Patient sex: M
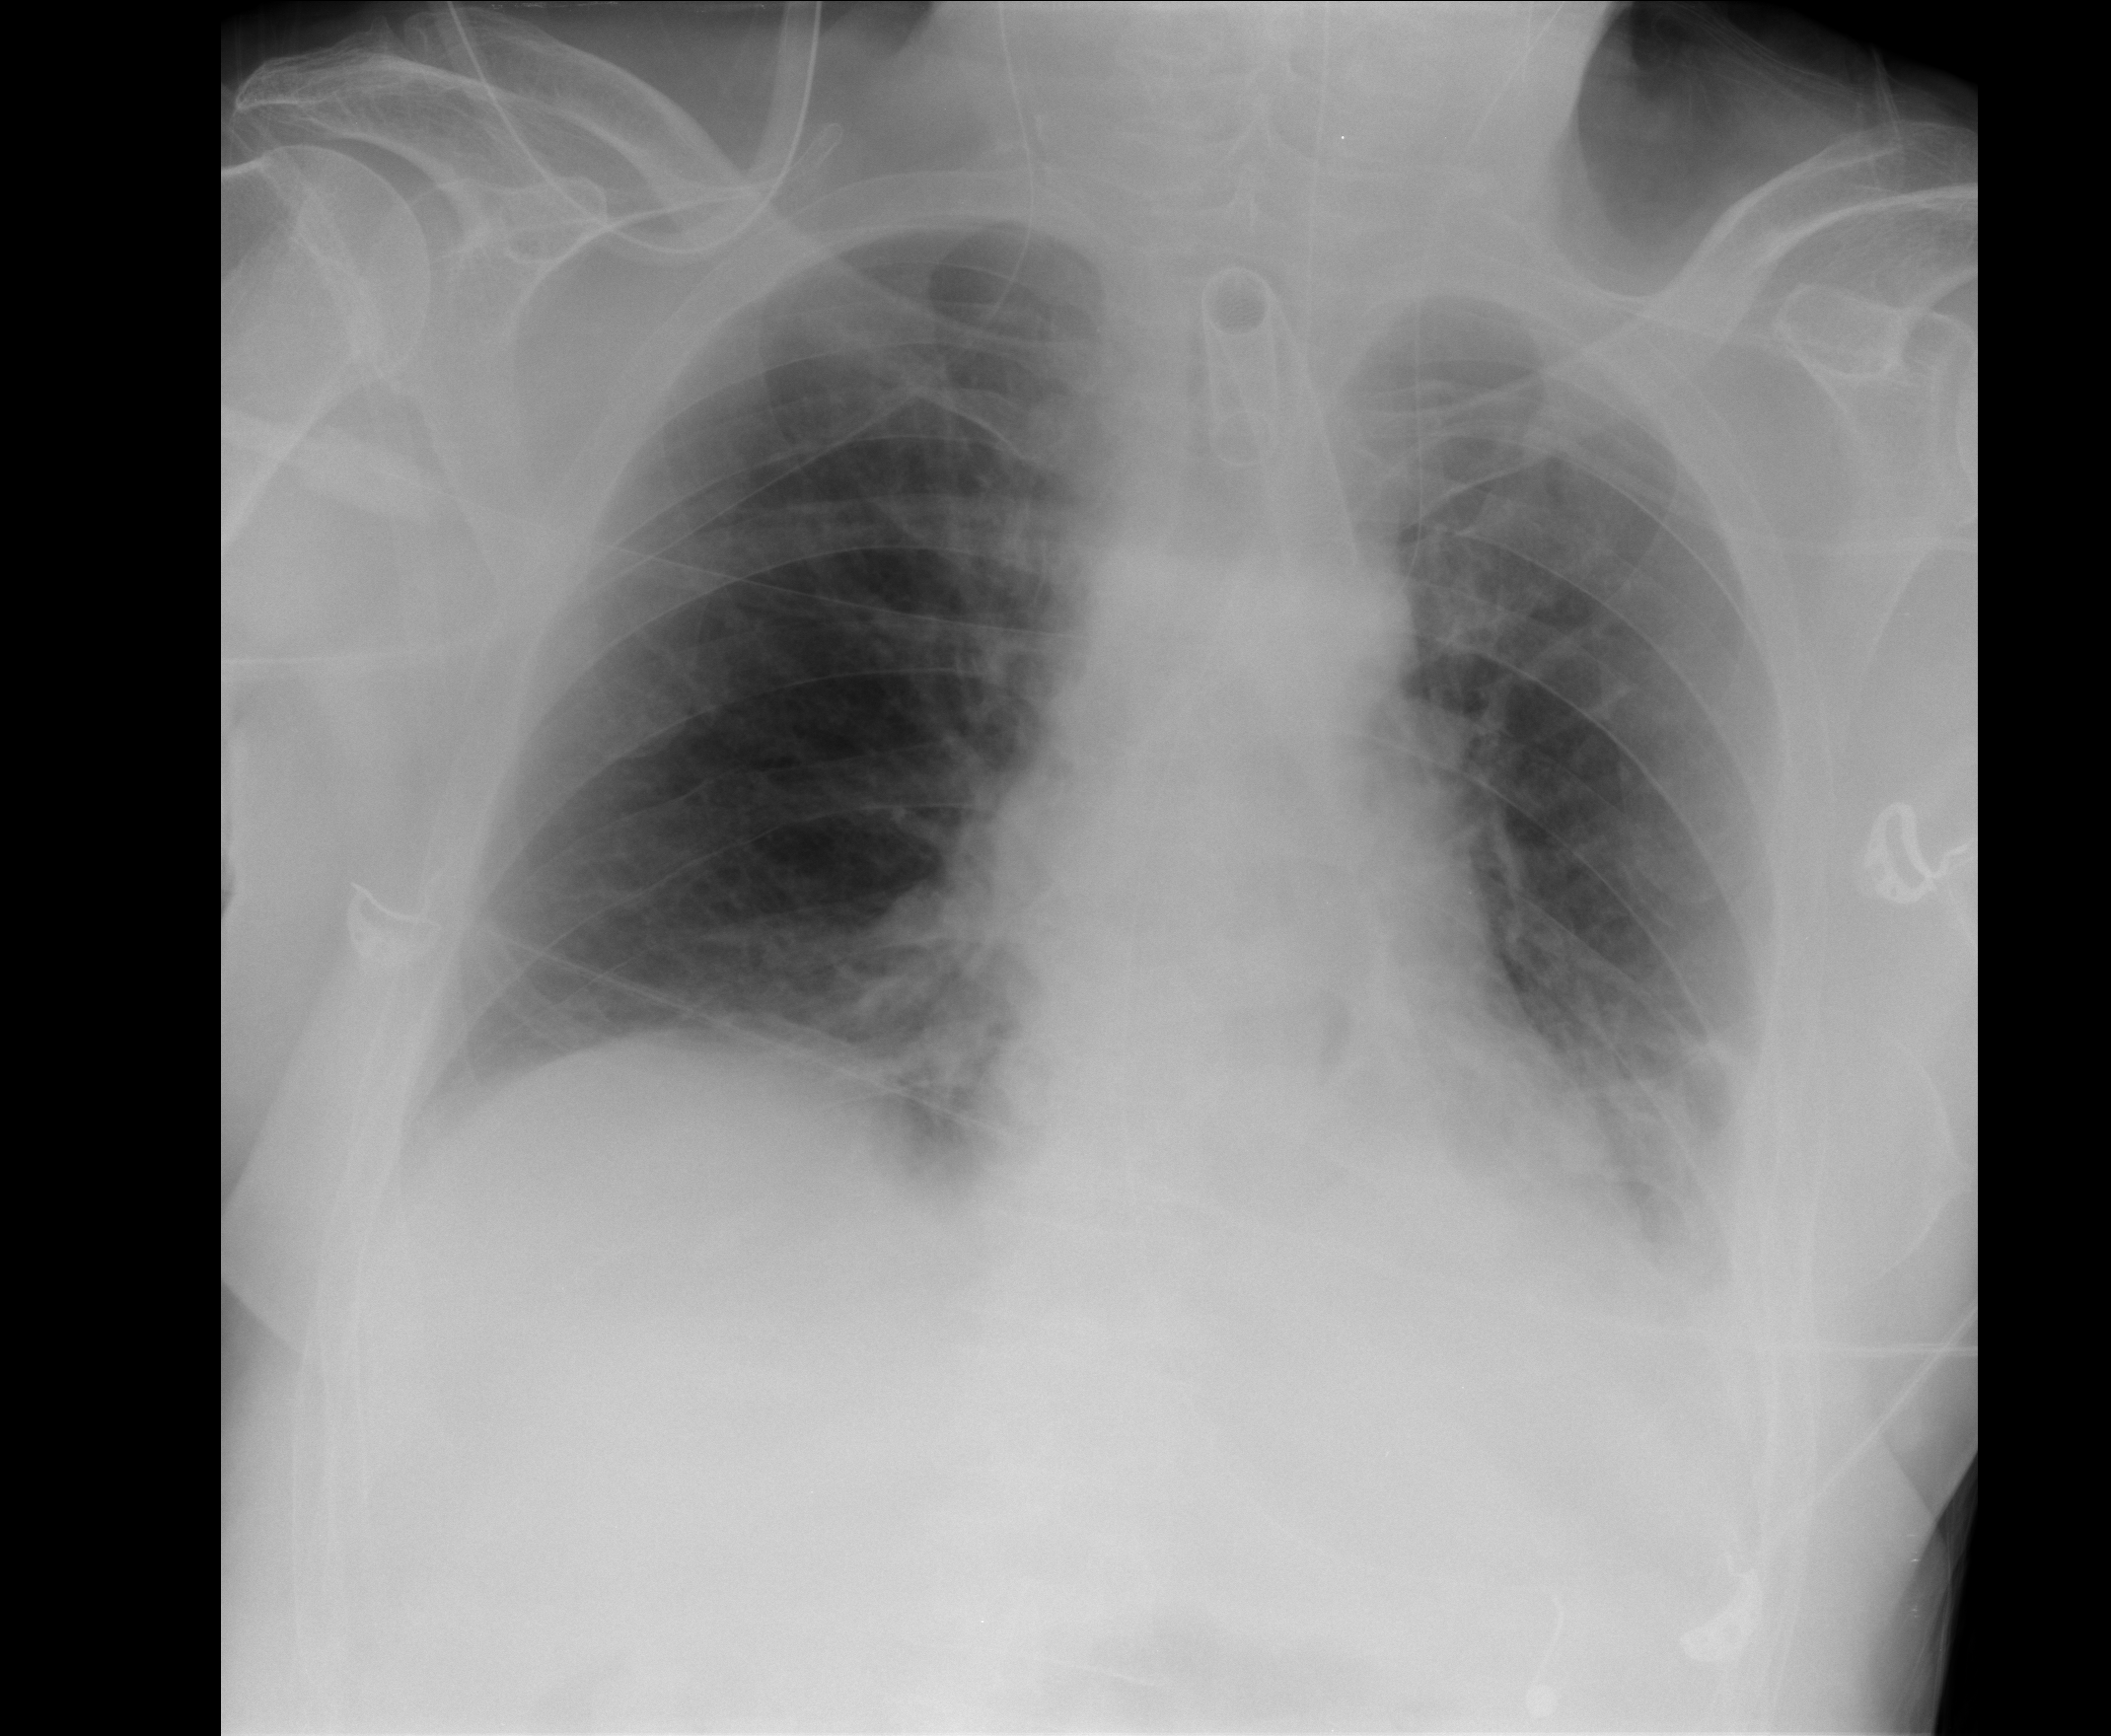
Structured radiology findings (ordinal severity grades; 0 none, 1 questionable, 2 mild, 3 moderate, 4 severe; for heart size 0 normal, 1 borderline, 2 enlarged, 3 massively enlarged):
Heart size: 0
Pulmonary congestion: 2
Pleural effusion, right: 1
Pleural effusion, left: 2
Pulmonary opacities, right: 0
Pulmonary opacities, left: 2
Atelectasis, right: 0
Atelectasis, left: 2